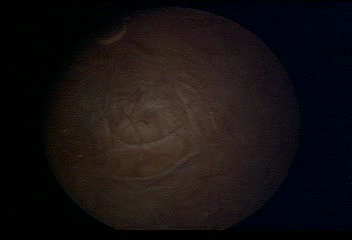
Modality: WLC
Class: Normal mucosa
Bladder cancer association: No